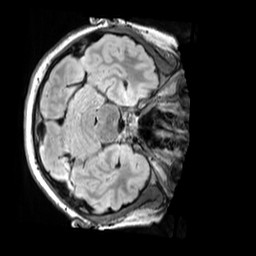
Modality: FLAIR
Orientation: axial
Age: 13
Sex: female
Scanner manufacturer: siemens
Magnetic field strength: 3 T
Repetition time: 5 s
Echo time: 0.388 s